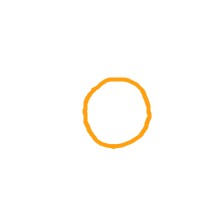
Shape: circle